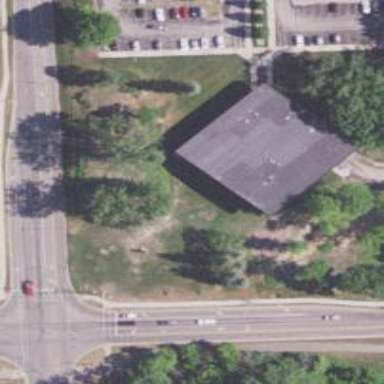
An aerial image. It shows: Office building.